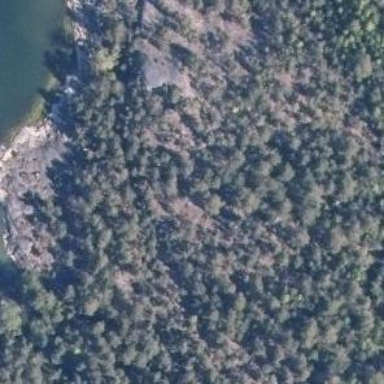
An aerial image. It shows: Natural cliff.